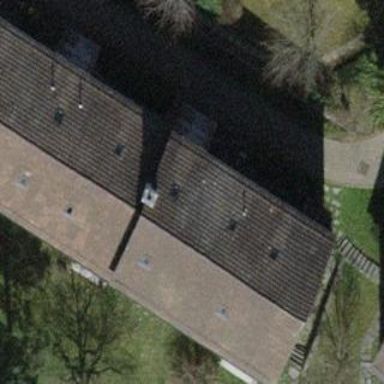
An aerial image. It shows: Building with tiled roof.